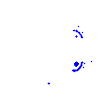
Particle: pion